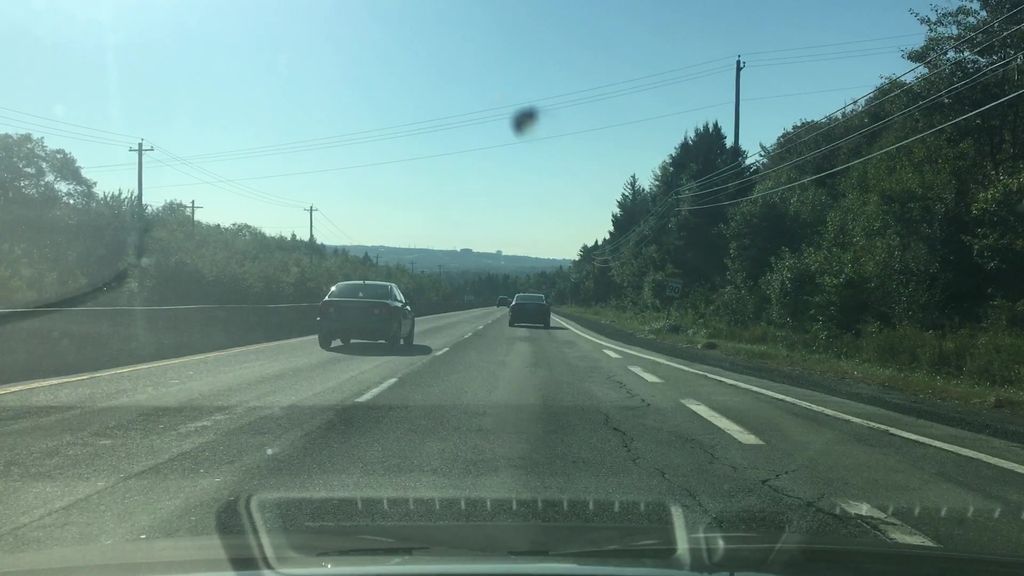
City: halifax